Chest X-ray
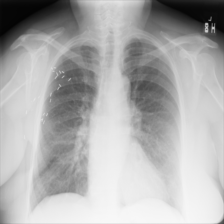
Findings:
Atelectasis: negative
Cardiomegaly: negative
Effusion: negative
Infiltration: negative
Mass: negative
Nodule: negative
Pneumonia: negative
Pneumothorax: negative
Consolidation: negative
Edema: negative
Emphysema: negative
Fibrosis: negative
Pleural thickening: negative
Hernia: negative